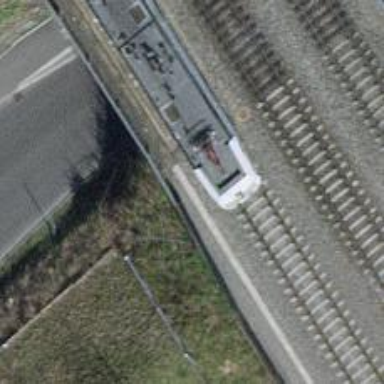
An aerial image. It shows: Railway bridge with single electrified track. It serves as siding with contact line for electrification.